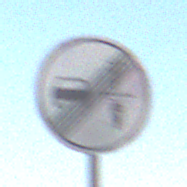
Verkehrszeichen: EndeVerbotUeberholenEinspurigeFahrzeuge
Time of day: SunriseSunset
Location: Outdoor (Nature)
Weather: Clear
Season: NotSpecified
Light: Natural